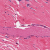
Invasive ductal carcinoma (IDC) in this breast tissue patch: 0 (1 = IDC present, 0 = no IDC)